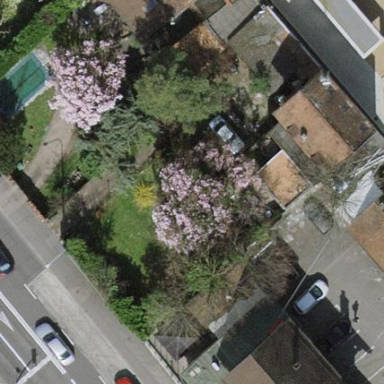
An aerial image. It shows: Garden surrounded by fence.